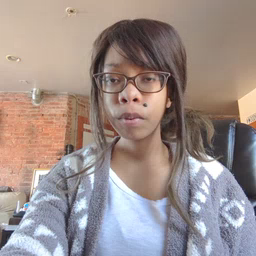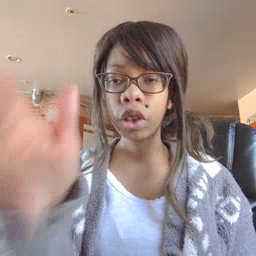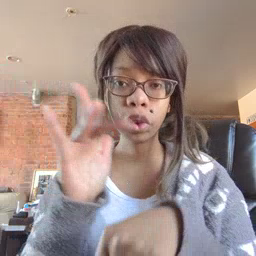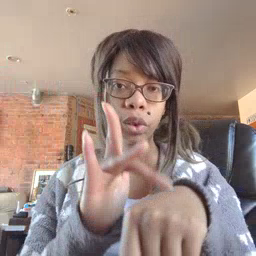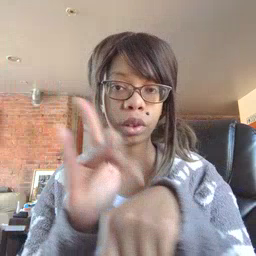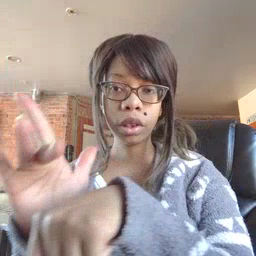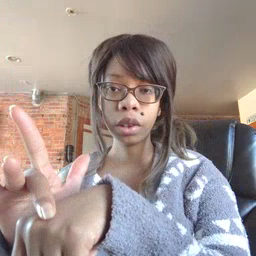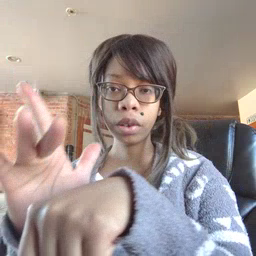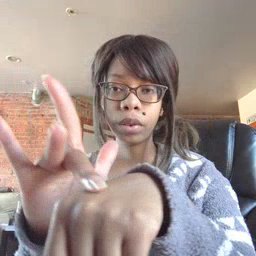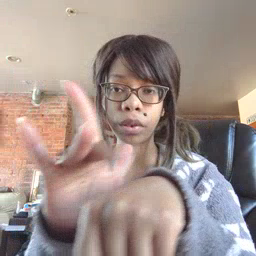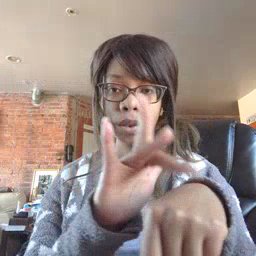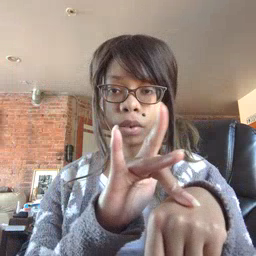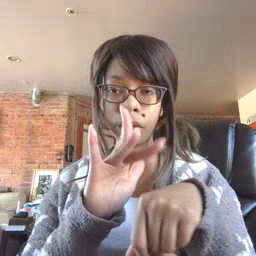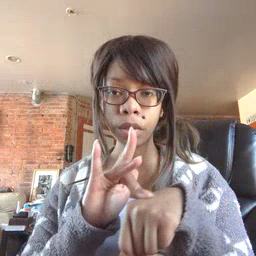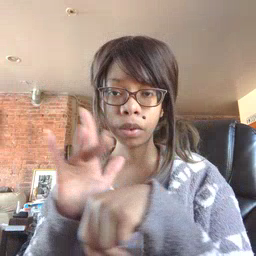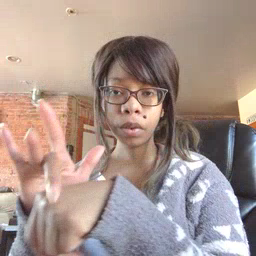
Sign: touch